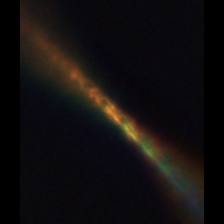
Taxon: Psuedo-nitzschia
Group: Diatoms